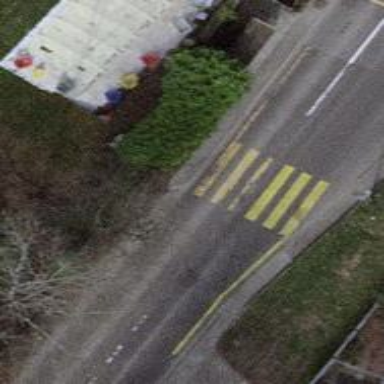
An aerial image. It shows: Zebra crossing on the road.